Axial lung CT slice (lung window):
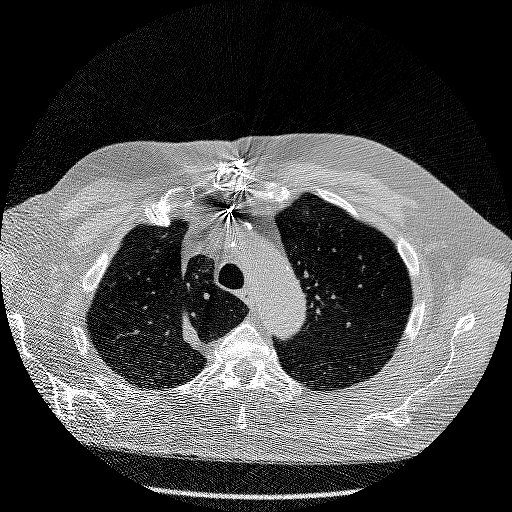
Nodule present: no